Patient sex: M
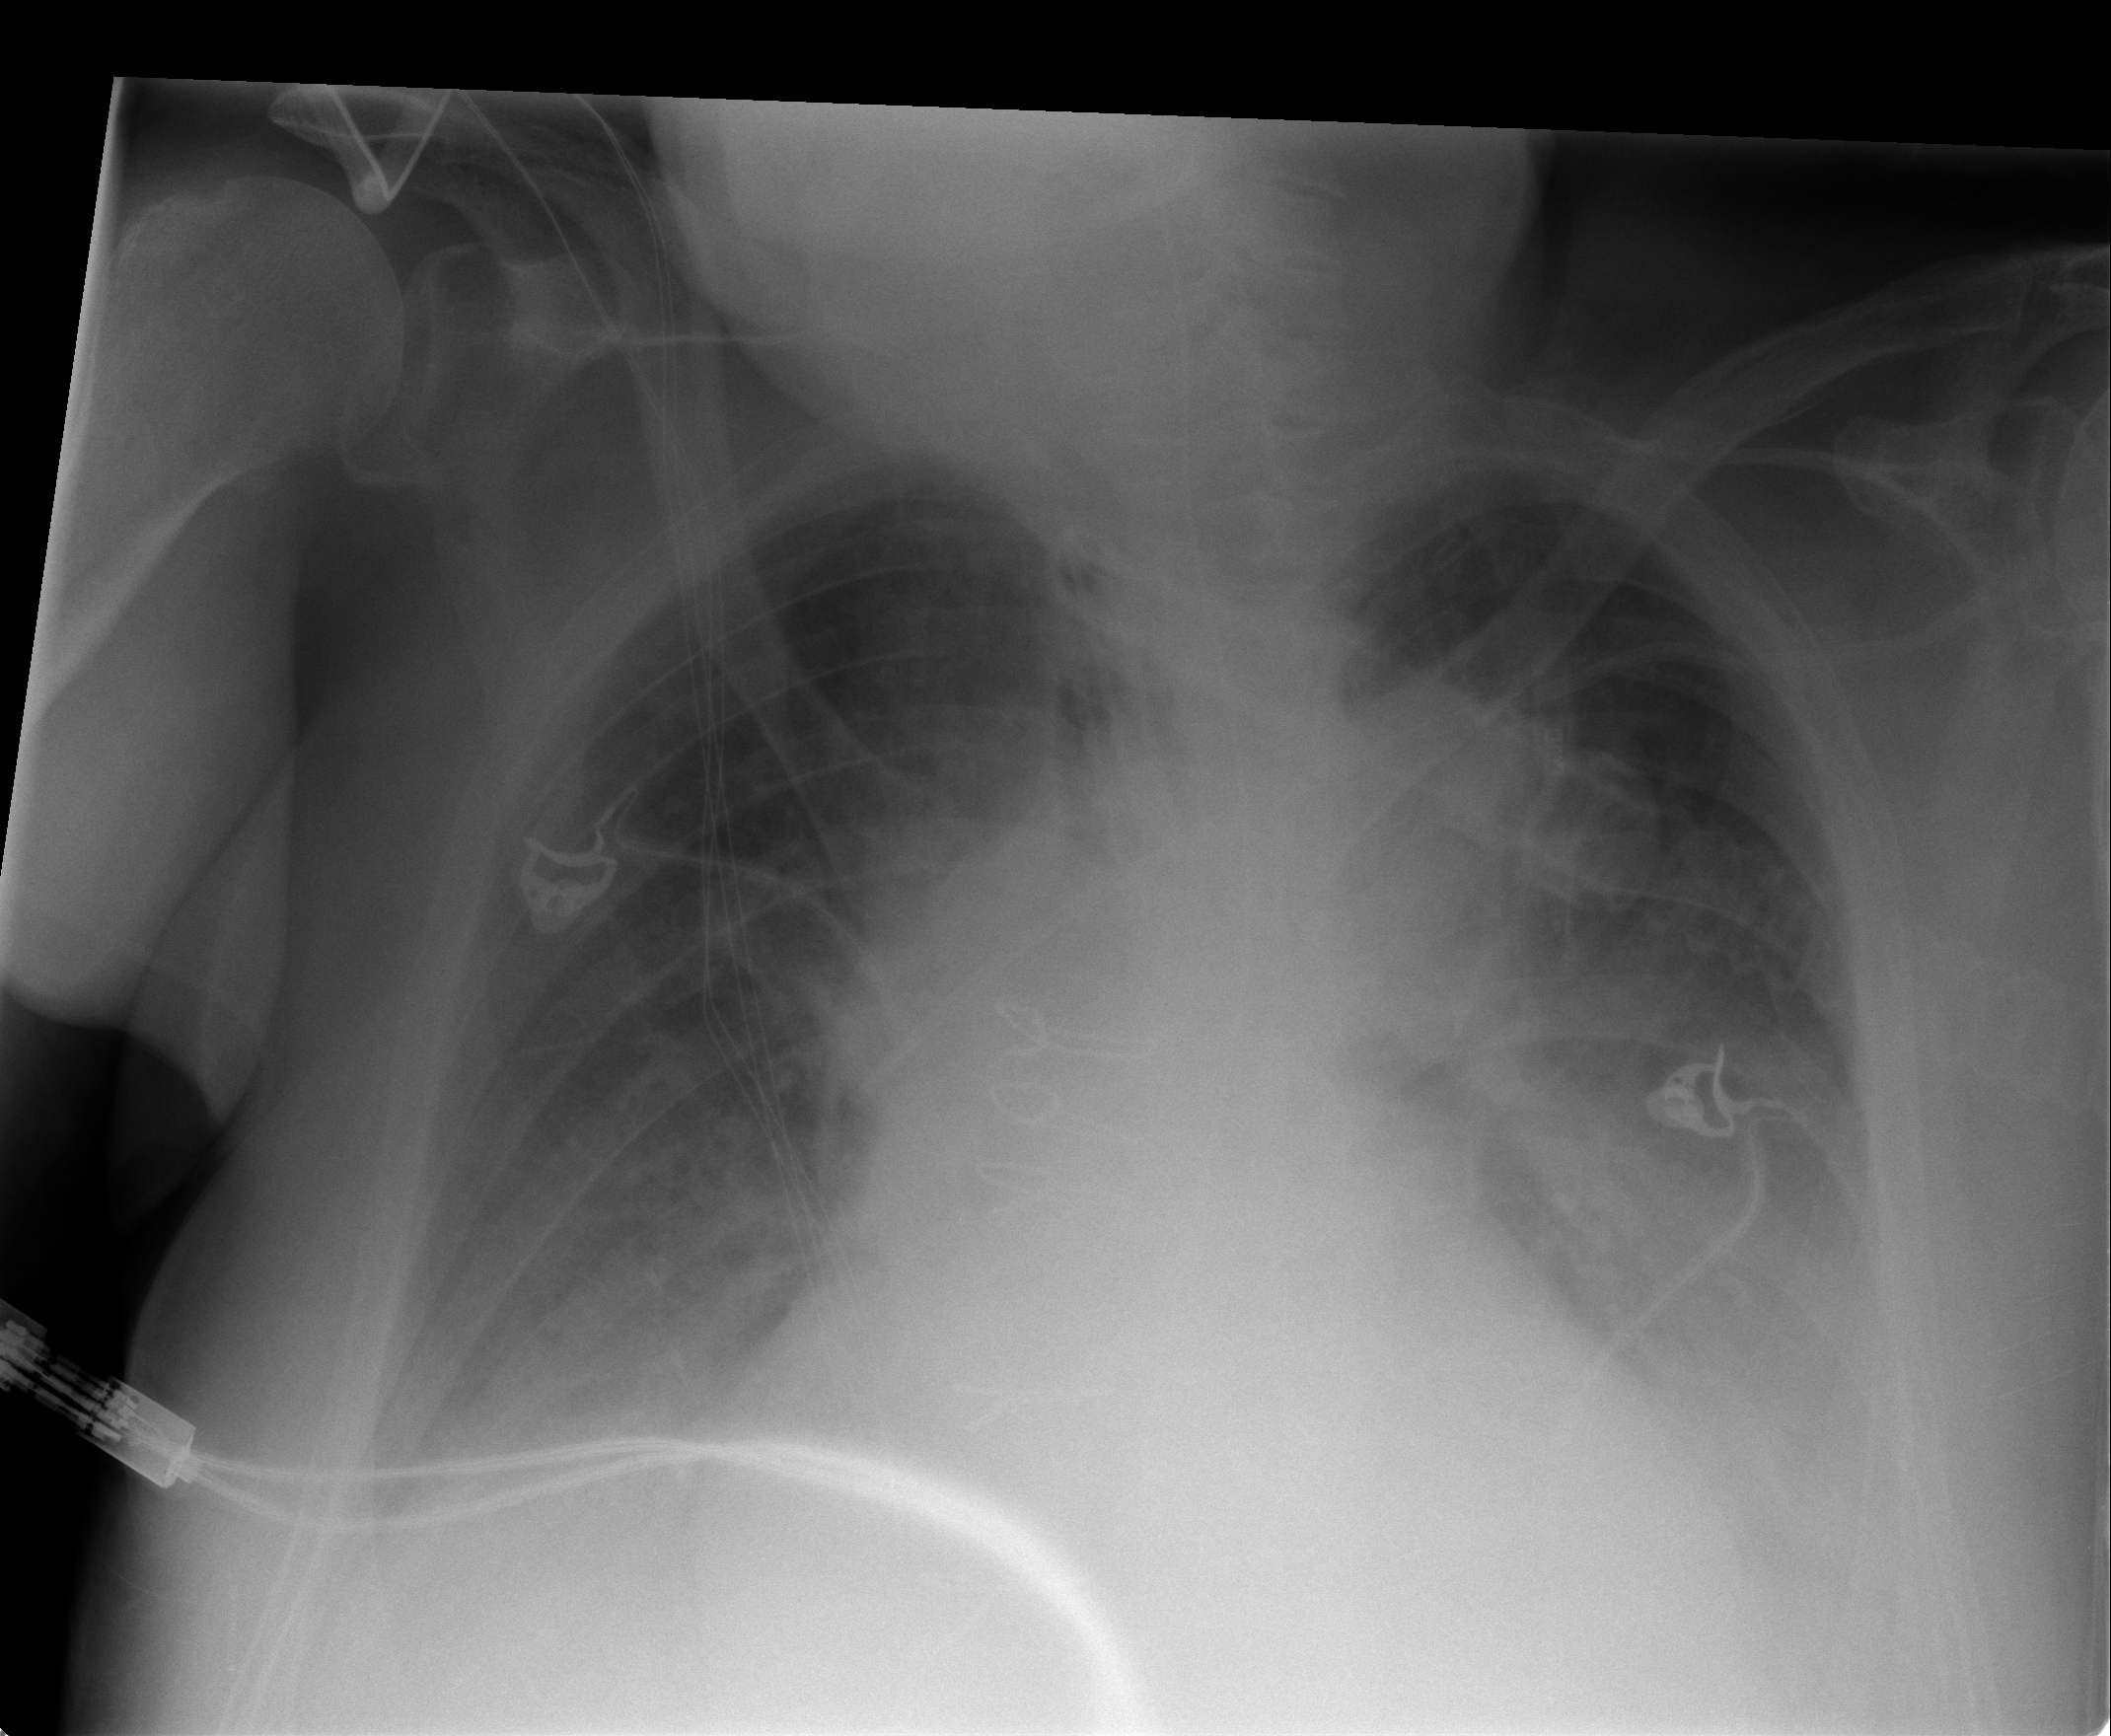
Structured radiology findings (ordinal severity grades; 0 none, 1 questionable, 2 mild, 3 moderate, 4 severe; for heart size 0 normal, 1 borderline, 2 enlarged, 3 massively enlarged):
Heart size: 2
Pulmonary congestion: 3
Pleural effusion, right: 2
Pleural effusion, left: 2
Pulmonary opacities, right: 2
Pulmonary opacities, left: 1
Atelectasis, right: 2
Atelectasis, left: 2